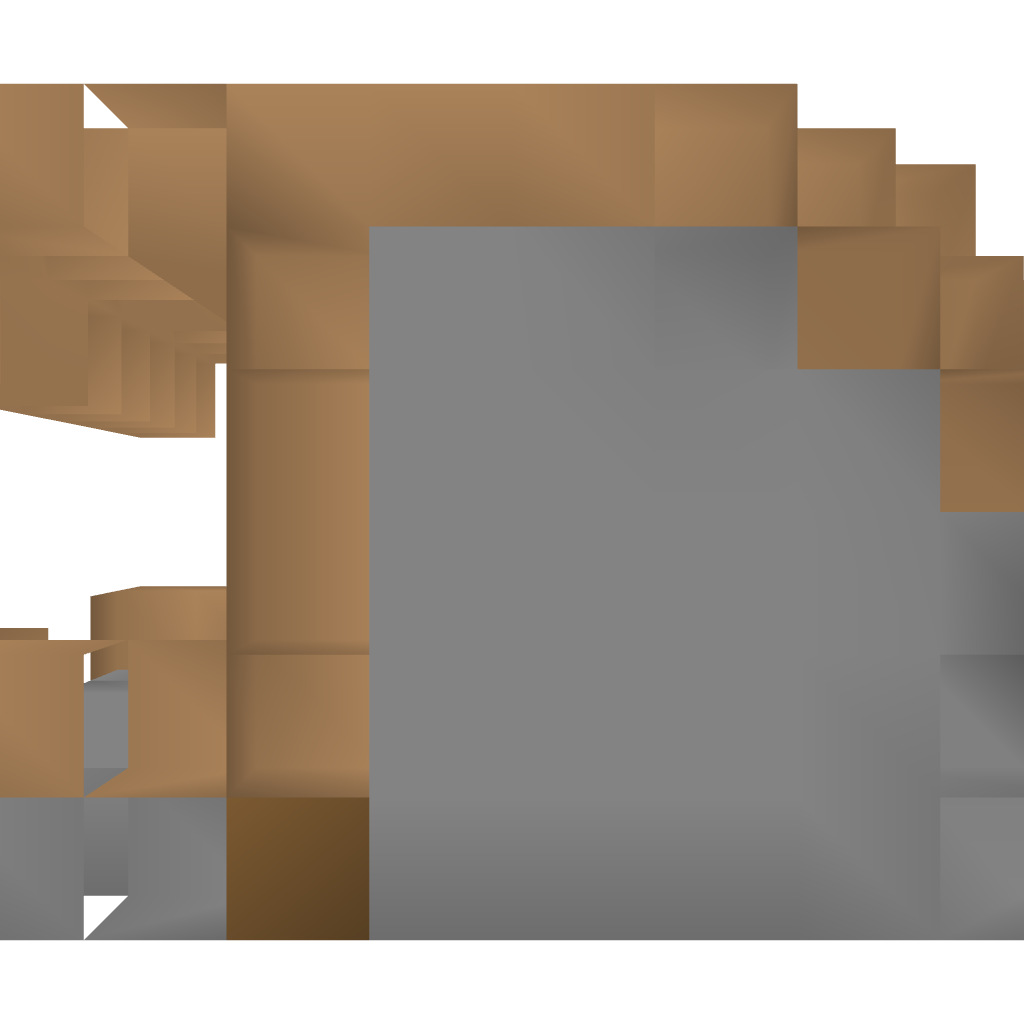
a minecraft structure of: Farm - Cocoa bad low quality